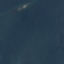
Label: SeaLake